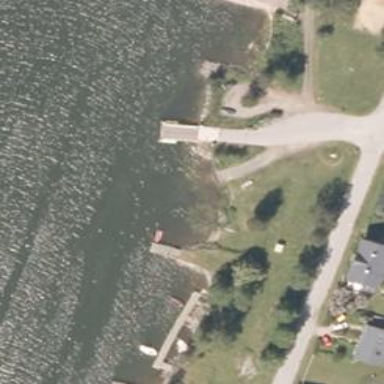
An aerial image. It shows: Slipway on leisure land.